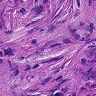
Metastatic tissue present: yes